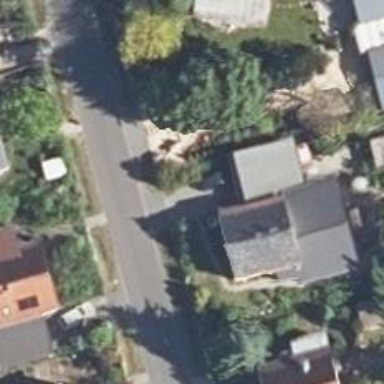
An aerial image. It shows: Driveway.